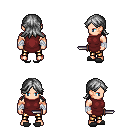
a pixel art fantasy rpg character, male body template, human, light skin, maroon tunic, gold greaves, gray loose hair, white cloth bandages, gray slippers, dagger, four views (front, back, left, right), 2x2 character sprite sheet, small pixel art, hard edges, no anti-aliasing